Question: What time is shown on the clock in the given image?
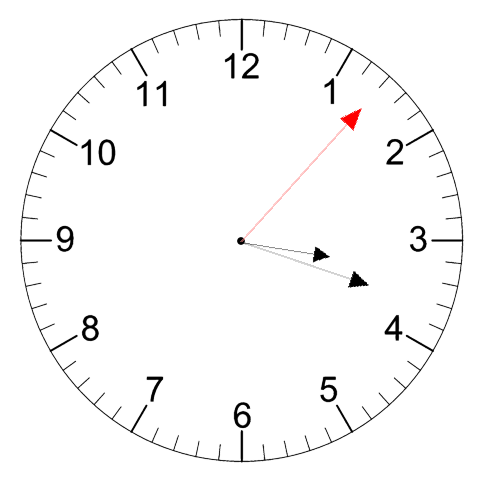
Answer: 03:18:07